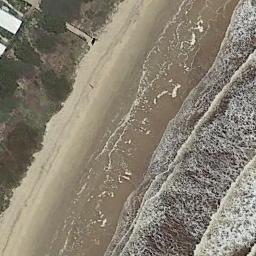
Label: beach